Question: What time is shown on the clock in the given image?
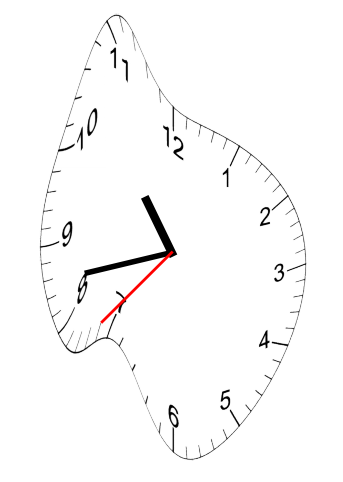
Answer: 10:42:37